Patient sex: F
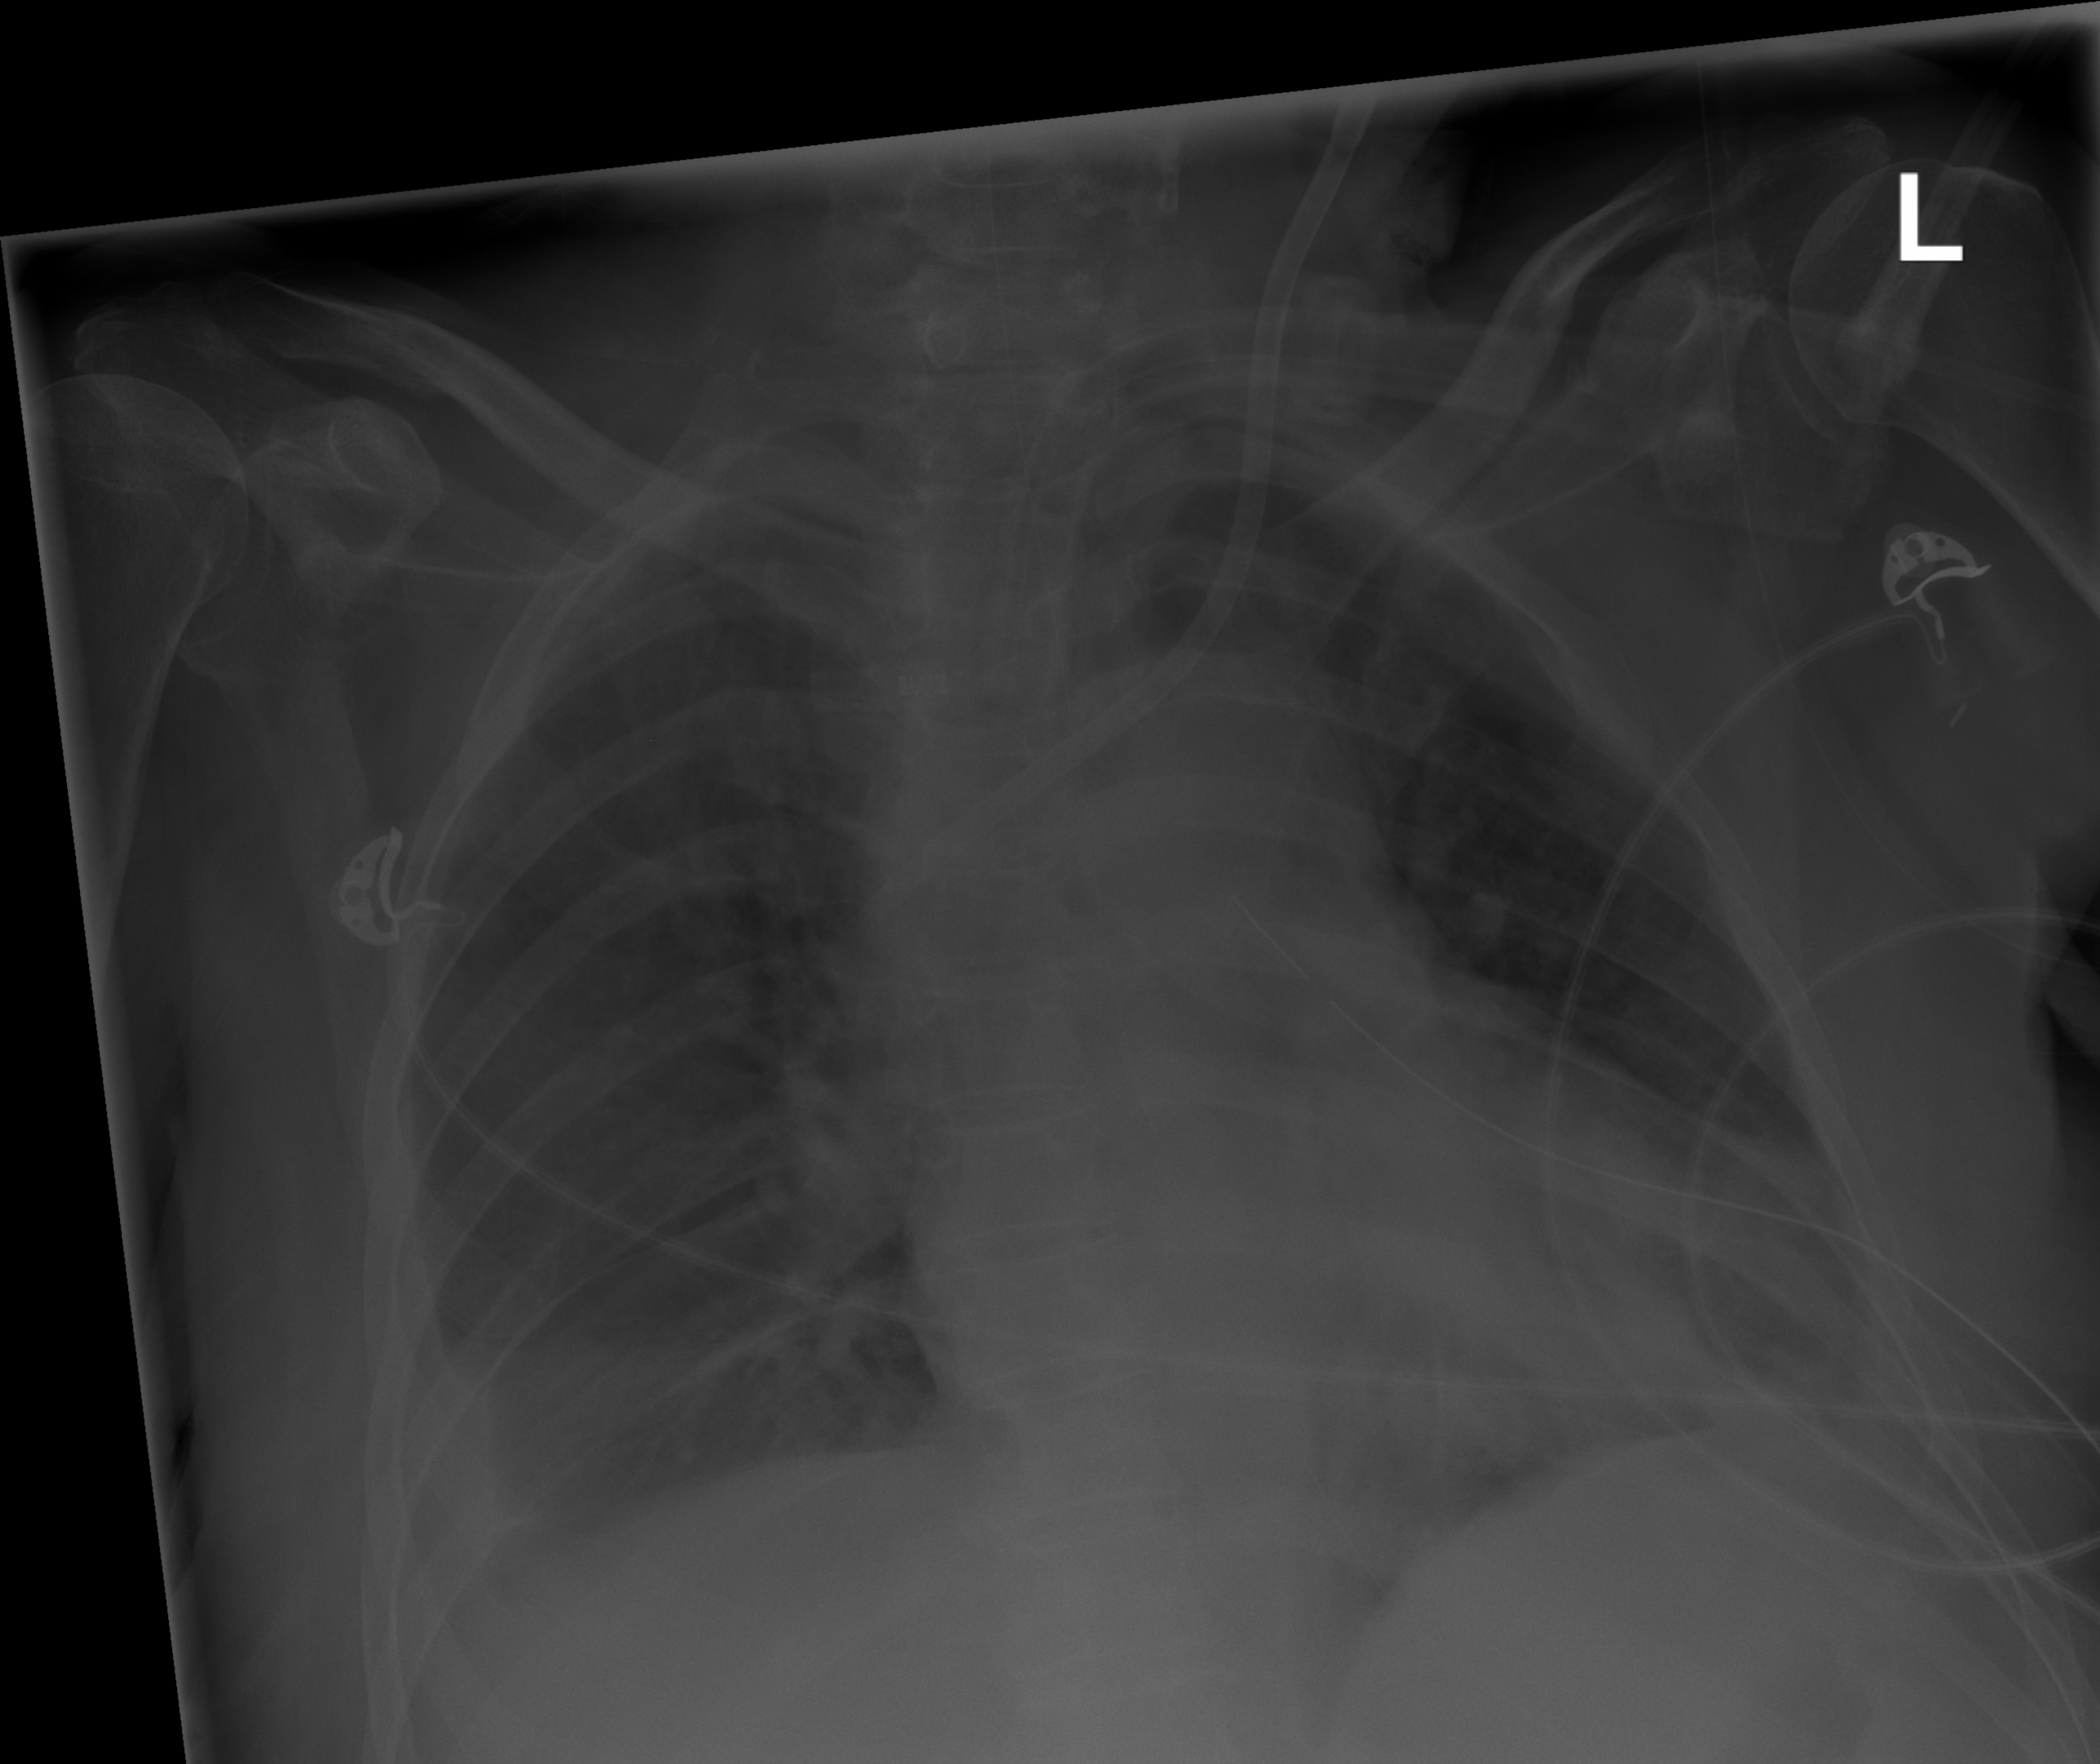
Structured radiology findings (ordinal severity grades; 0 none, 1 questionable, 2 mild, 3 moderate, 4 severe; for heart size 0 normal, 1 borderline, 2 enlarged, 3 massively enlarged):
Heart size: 1
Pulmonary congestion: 2
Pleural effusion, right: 2
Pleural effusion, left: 0
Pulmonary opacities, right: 0
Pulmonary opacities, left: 2
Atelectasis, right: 0
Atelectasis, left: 2